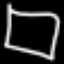
Label: square